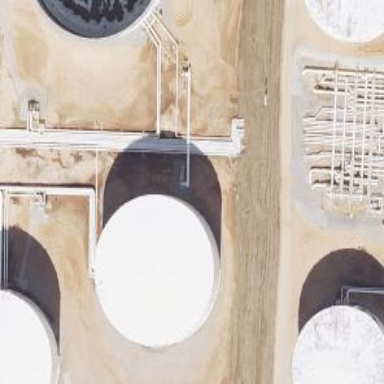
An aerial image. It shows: Storage tank which is man-made.